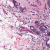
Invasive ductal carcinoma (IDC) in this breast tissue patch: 1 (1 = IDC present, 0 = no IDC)